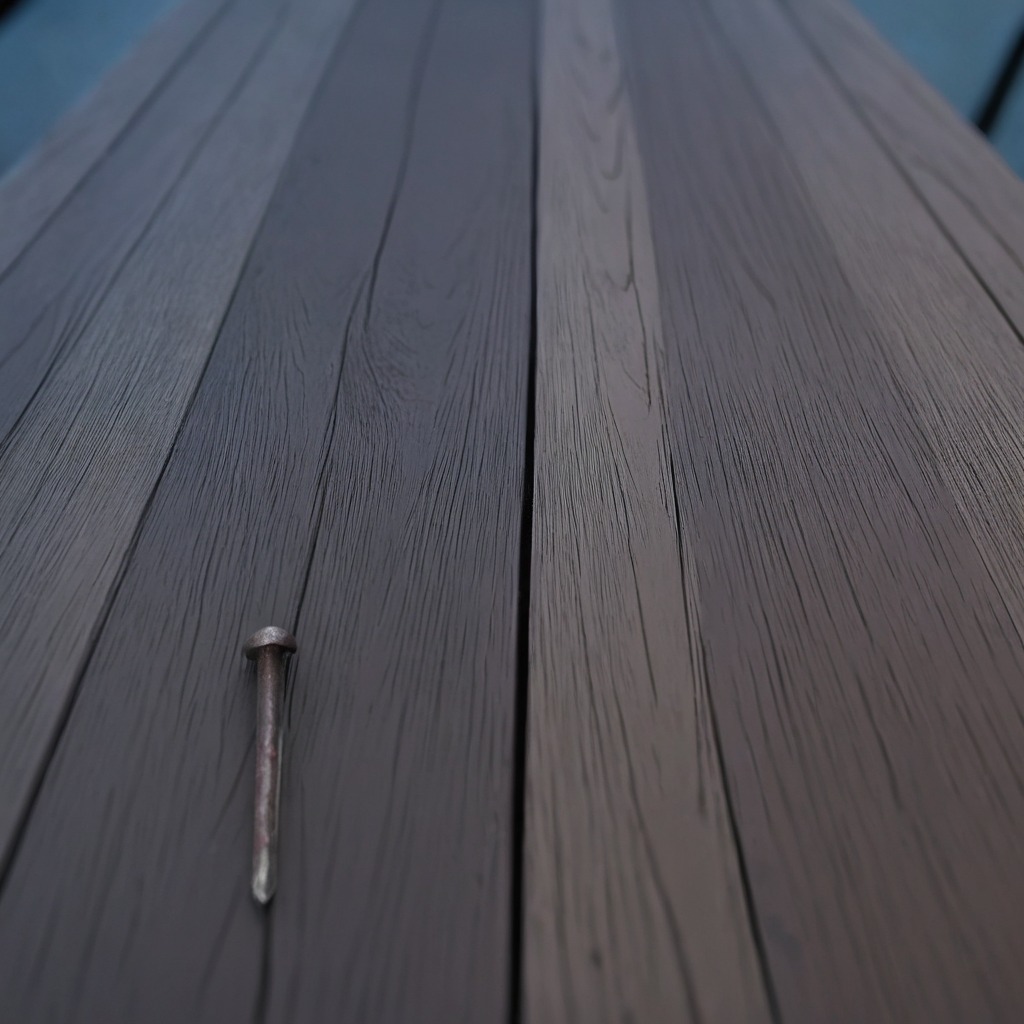
A nail is lying on a table in a garage at twilight.